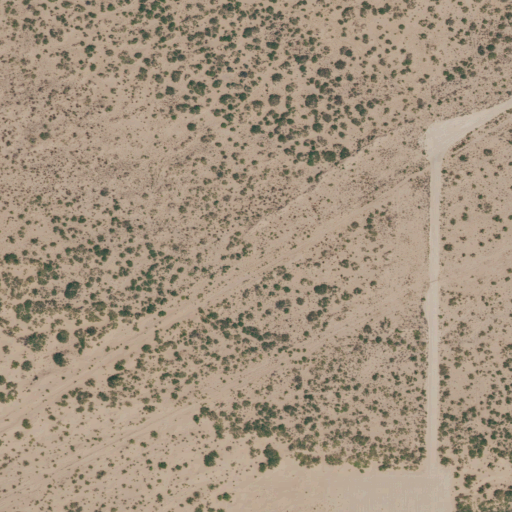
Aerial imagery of plain(s) in Texas named Burro Trap containing shrub and grassland